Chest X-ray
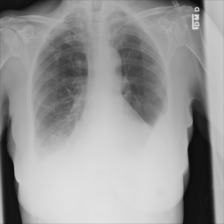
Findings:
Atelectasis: negative
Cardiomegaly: negative
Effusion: negative
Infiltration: negative
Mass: negative
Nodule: negative
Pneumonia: negative
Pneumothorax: negative
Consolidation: negative
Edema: negative
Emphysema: negative
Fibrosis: negative
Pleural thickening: negative
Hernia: negative